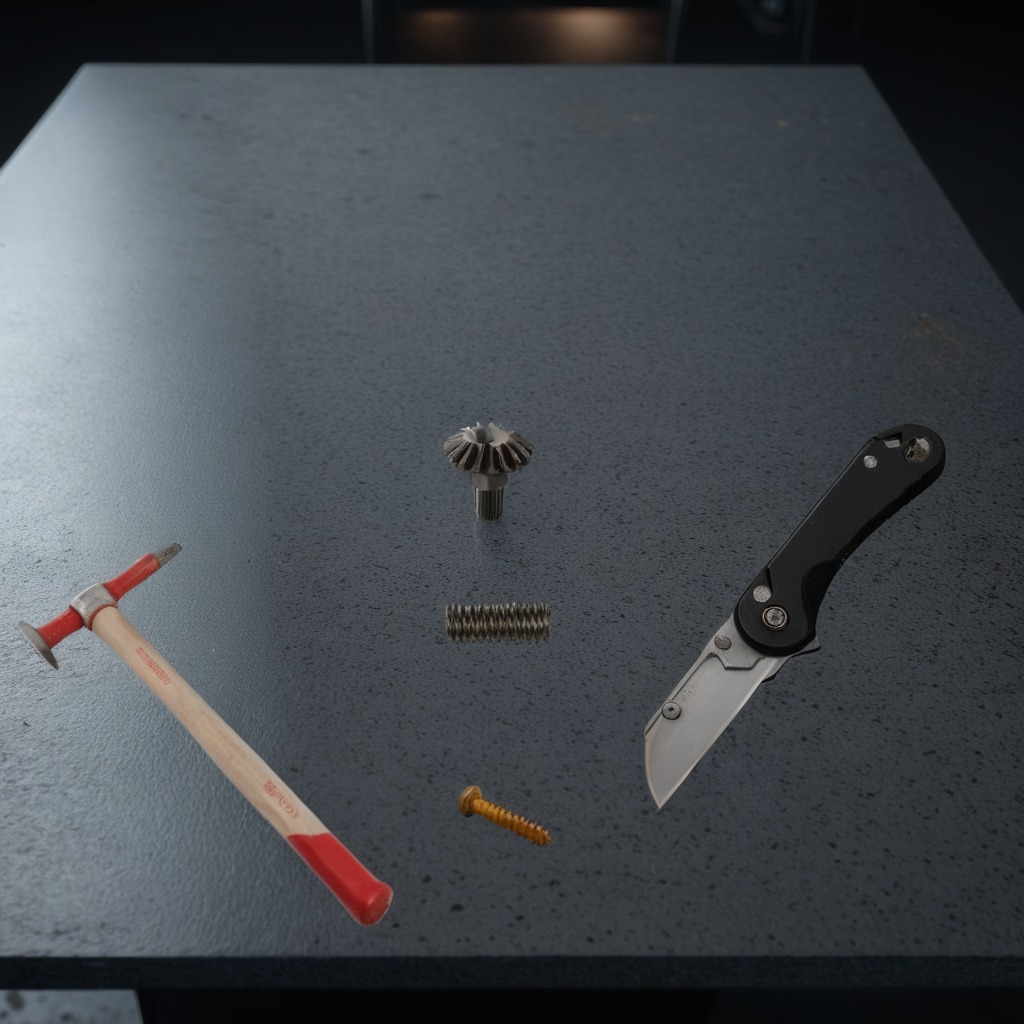
A steel gear with teeth, a utility knife, a metal machine screw, a hammer, and a coiled metal spring are lying on a clean granite table inside a workshop at night.